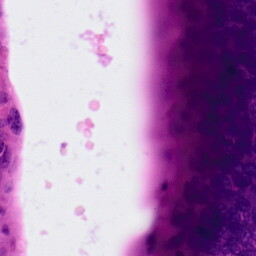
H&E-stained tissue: Colon